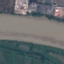
Land use / land cover: River